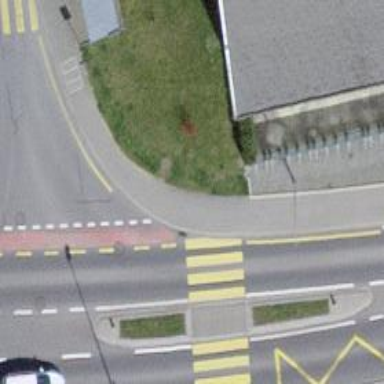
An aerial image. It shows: Pedestrian crossing with zebra markings on the footway.